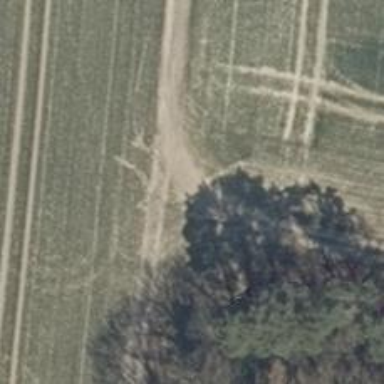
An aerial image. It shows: Grass track road with grade3 tracktype.